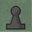
Piece: bP